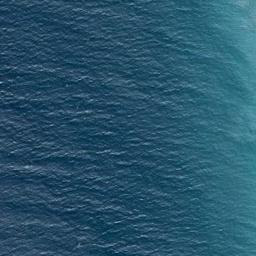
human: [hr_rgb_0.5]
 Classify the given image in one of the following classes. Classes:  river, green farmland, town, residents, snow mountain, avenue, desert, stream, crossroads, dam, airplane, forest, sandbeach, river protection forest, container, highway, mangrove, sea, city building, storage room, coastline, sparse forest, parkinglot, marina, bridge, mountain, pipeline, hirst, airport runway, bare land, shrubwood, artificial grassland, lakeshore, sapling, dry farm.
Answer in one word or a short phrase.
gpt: sea